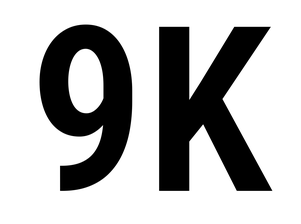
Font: Roboto_Condensed_SemiBold